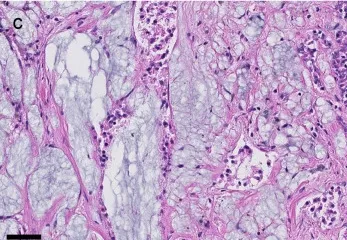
Autopsy findings (H&E). . Infiltrates of histiocytes with the bluish vacuoles characteristic of PVP in all organs. (c) Pancreas: Pronounced fibrosis with histiocytic infiltrates. Poorly preserved ductal structures. Scale bar 50 mum.
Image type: pathology (h&e)